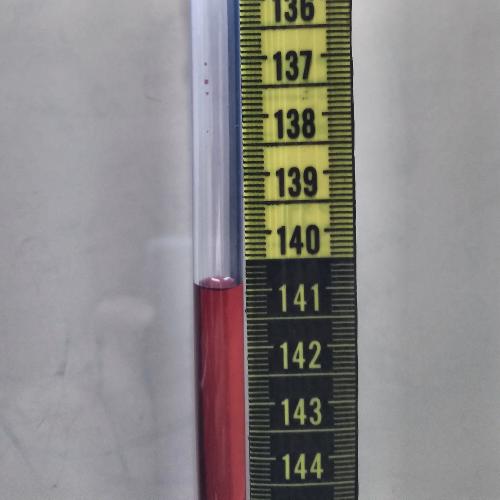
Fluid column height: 140.9 cm